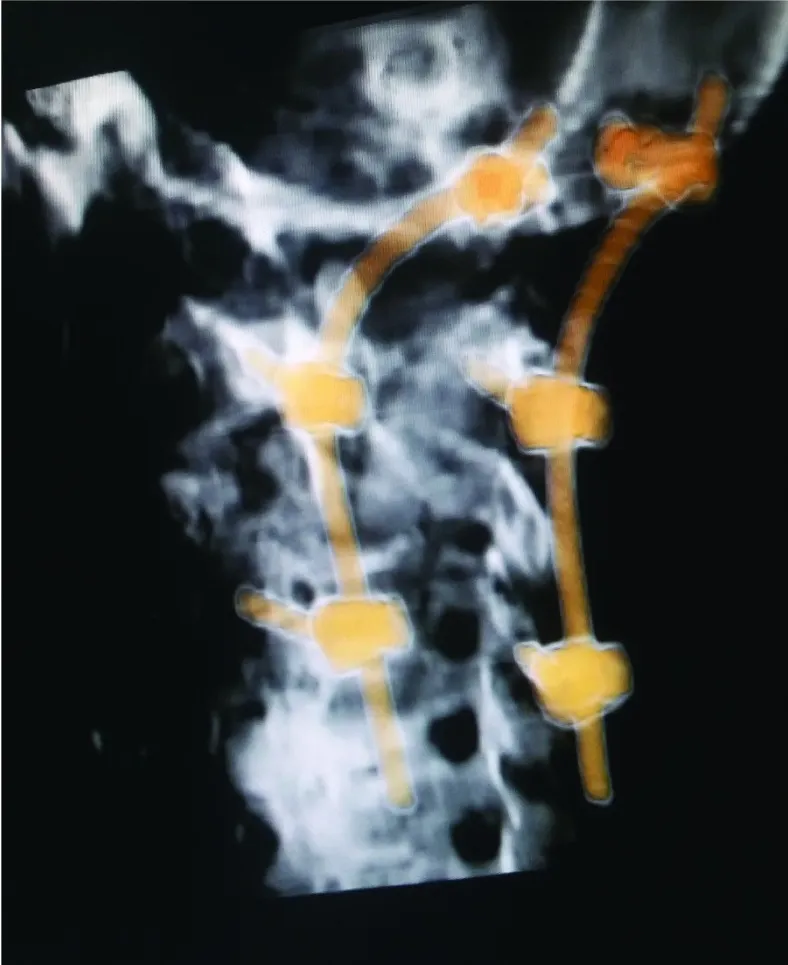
CT spine reconstruction showing projection and final alignment of the construct.
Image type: radiology (ct)